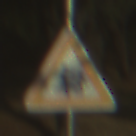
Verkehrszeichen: KinderLinks
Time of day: SunriseSunset
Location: Outdoor (Nature)
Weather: Clear
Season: NotSpecified
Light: Natural